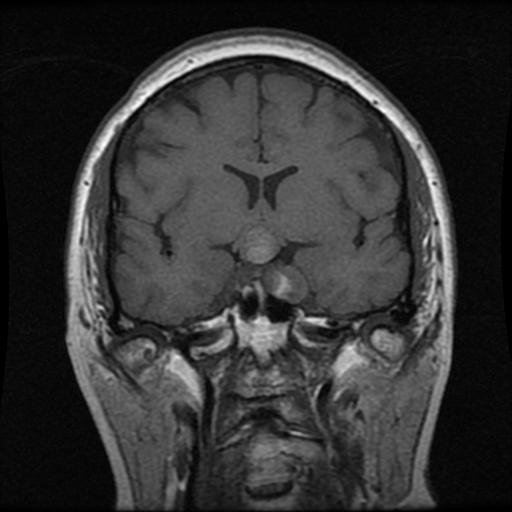
Label: pituitary